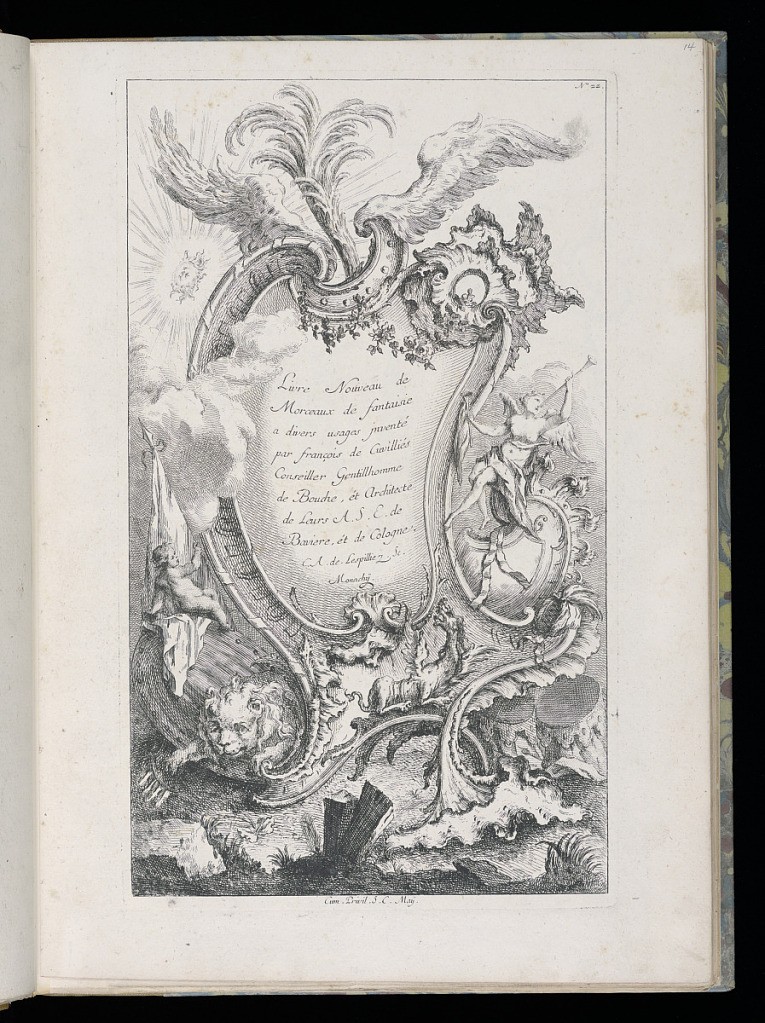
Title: Title Page
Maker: François de Cuvilliés the Elder, Belgian, 1695 - 1768
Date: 1738–45
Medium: Engraving and etching on laid paper
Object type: Bound print
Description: Cartouche framed by wings of an eagle and plumes; sun at left, flowers, figure playing horn at right and putto; winged dragon, lion, shells on rocky landscape.